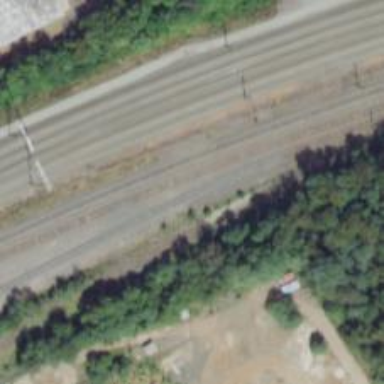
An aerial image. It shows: Unused railway yard.